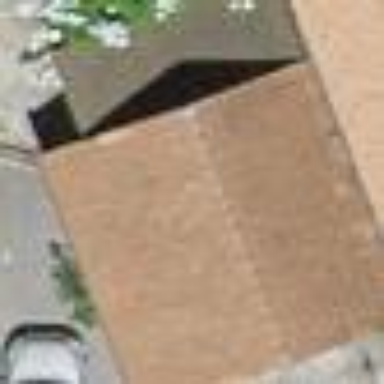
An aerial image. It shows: Garage building.